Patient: sex M, age 60
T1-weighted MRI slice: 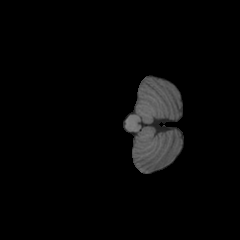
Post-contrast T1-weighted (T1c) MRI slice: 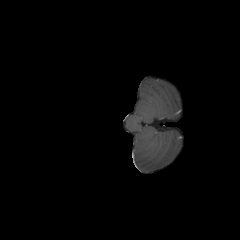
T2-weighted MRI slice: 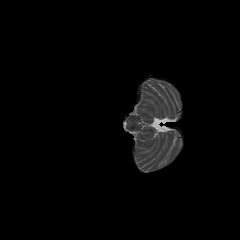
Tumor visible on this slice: no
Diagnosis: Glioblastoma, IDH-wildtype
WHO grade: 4